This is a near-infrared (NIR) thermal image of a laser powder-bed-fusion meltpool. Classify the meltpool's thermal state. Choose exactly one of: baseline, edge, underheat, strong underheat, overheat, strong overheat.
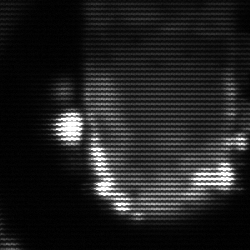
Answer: baseline